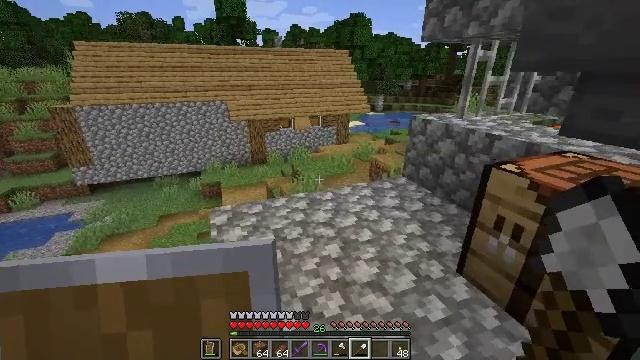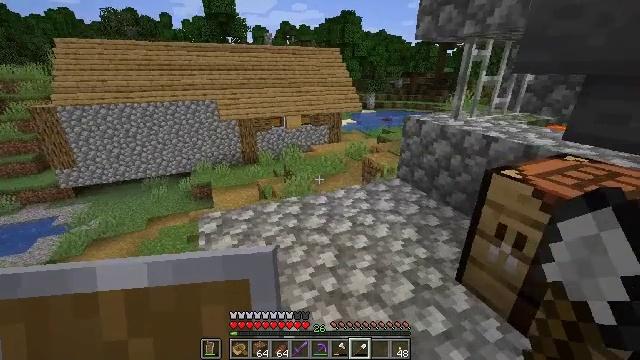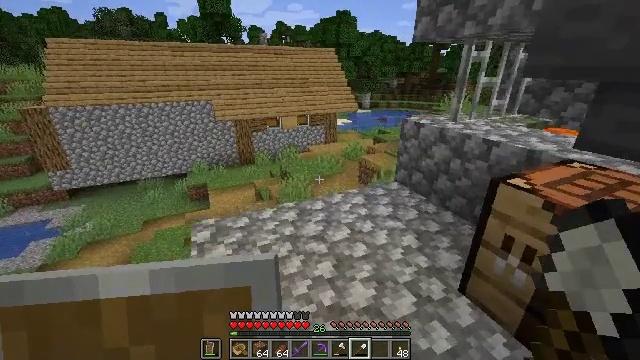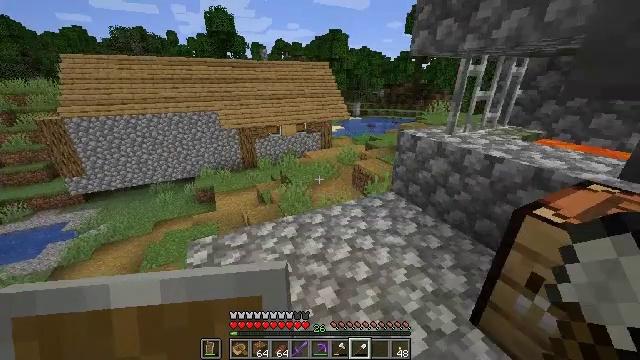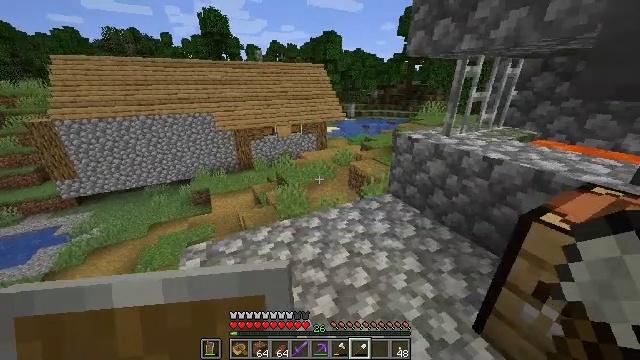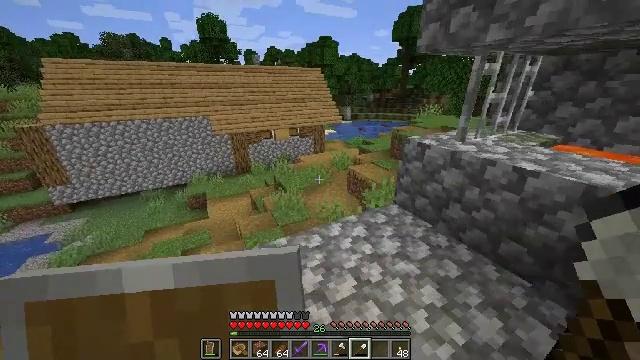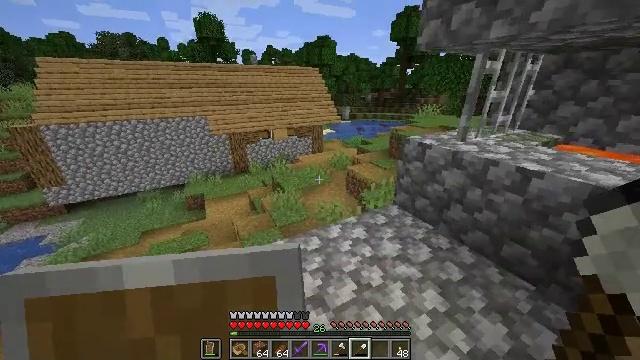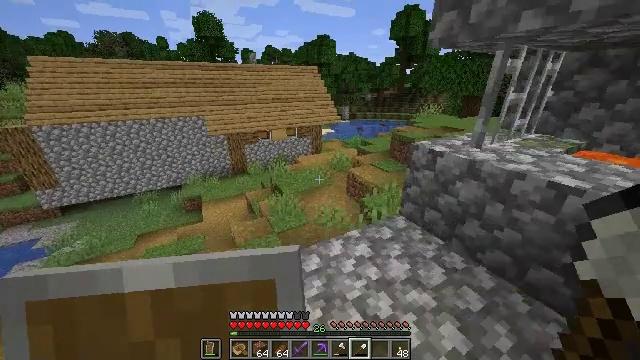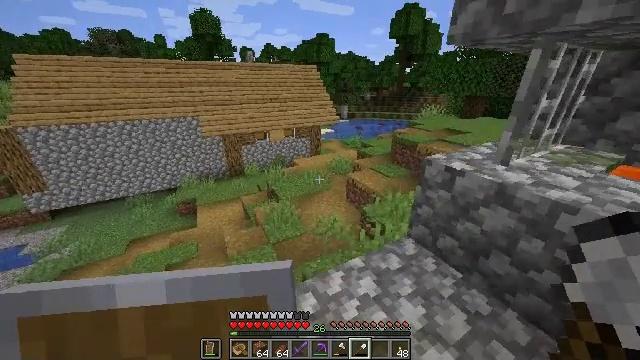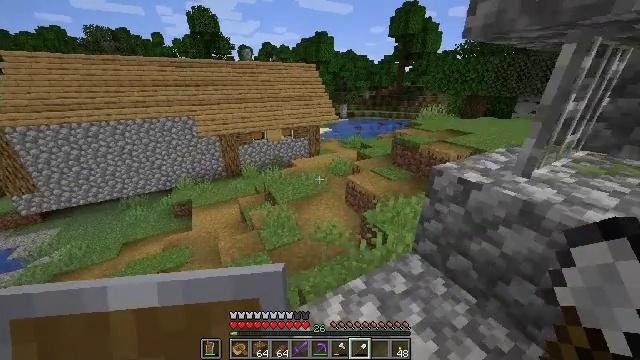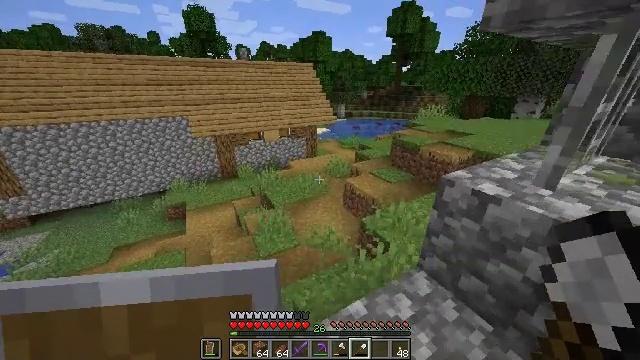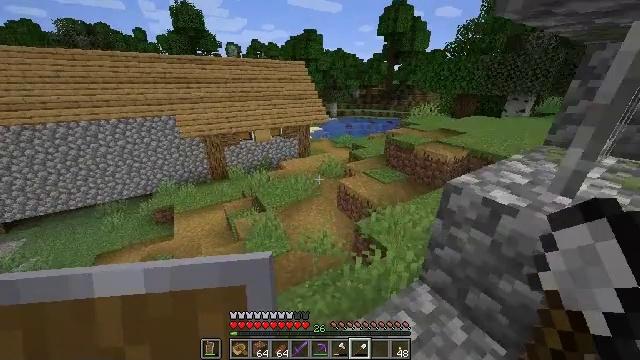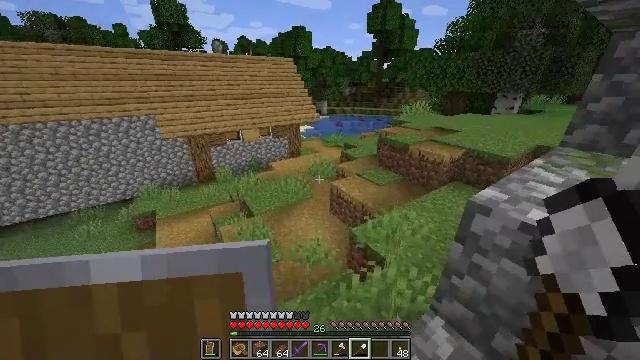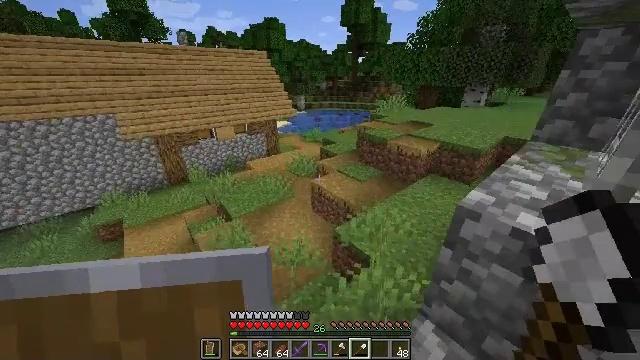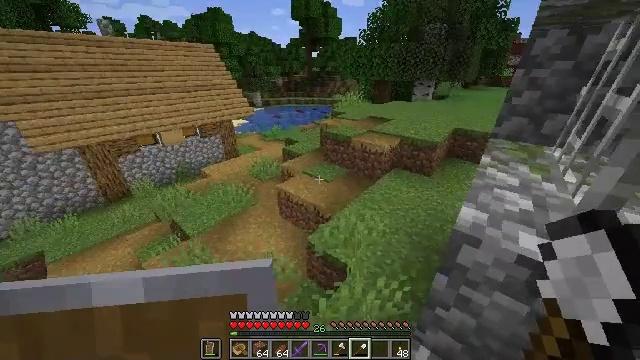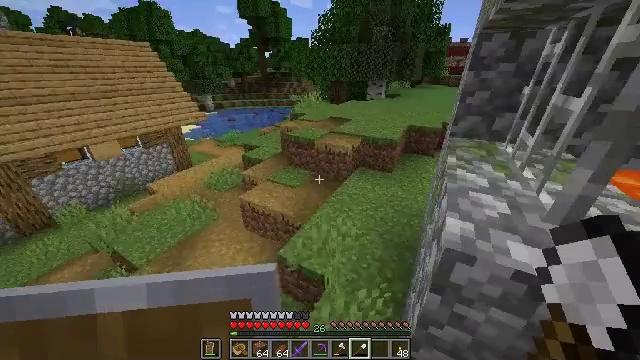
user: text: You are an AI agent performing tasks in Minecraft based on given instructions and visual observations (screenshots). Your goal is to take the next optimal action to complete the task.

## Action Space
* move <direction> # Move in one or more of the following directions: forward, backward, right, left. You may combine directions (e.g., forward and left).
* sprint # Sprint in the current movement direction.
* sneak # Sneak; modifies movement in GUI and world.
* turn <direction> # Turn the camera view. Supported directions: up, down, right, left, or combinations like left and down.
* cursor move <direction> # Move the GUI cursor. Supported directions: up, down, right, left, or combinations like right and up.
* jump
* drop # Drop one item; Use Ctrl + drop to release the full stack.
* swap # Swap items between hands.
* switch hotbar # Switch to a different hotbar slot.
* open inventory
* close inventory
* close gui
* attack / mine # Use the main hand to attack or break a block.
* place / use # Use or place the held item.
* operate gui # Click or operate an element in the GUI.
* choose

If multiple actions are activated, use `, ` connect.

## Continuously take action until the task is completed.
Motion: motion action
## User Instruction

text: Smelt netherrack in a furnace to obtain a nether brick.
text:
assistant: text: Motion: move forward, turn right
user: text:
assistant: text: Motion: move forward
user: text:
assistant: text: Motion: move forward, turn right
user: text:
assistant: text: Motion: move forward, turn right
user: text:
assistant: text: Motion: move forward
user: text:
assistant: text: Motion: move forward
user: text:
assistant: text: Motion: move forward
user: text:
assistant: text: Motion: move forward
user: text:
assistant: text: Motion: move forward
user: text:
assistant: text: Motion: move forward
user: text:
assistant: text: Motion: move forward, turn right
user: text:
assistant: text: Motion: move forward, turn right
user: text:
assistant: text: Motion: move forward, turn right and down
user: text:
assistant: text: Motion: move forward, turn right
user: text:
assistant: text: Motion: move forward, turn right
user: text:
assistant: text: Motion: move forward, turn right and up
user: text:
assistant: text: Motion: move forward, turn right and up
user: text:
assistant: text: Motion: move forward, turn right and up
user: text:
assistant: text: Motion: move forward, turn right and up
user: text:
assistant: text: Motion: move forward, turn right
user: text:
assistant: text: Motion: move forward
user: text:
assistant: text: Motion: move forward
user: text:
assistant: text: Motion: move forward
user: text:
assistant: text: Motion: move forward
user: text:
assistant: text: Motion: move forward
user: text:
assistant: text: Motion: move forward
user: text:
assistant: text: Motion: move forward, turn left
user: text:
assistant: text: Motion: move forward, turn left
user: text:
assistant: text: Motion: move forward, turn left
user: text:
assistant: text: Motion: move forward, turn left and down